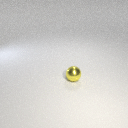
small yellow metal sphere